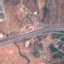
Label: Highway